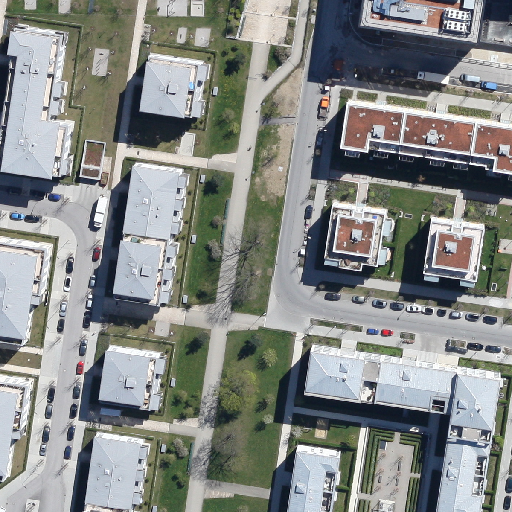
Referring expression: sidewalk